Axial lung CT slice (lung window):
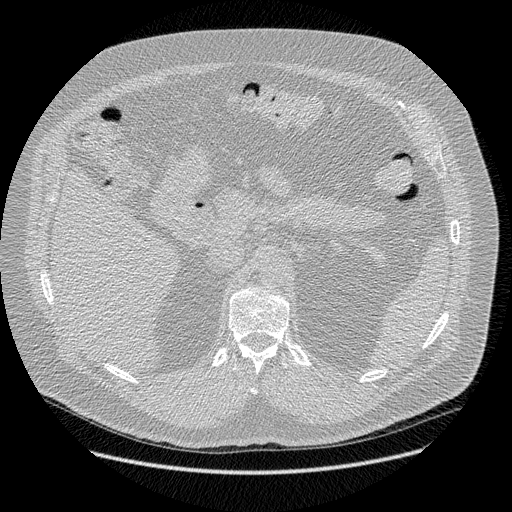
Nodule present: no